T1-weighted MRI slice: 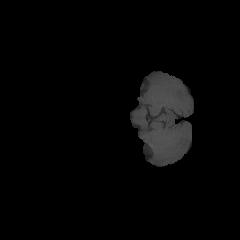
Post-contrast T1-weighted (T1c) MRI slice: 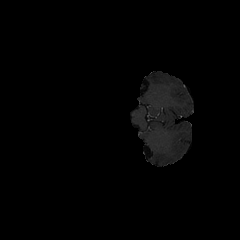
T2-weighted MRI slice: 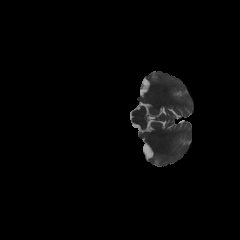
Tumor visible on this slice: no